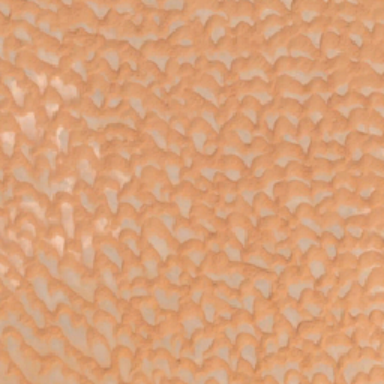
The desert features red rubble .